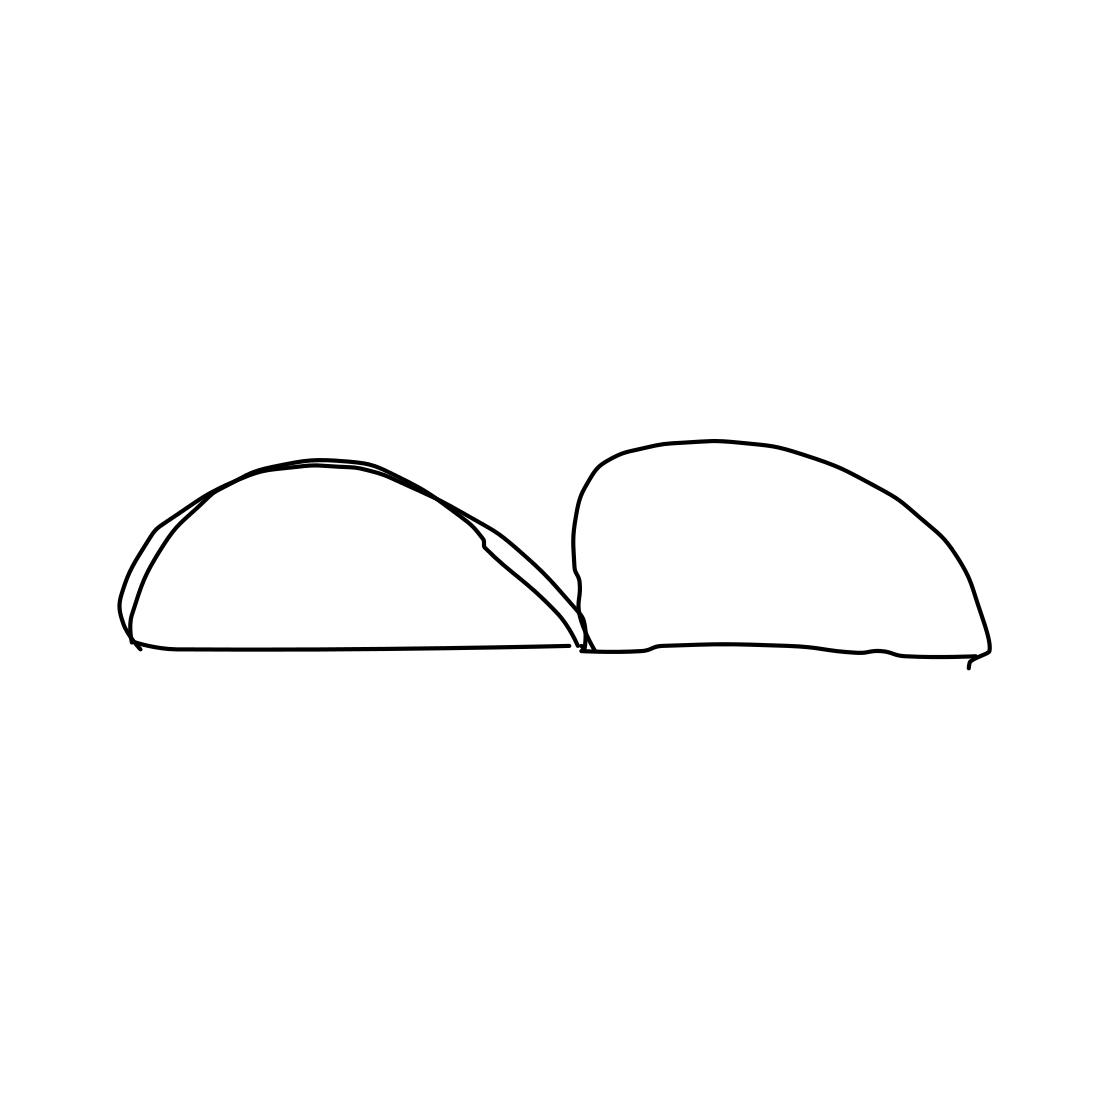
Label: bridge